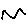
Label: zigzag